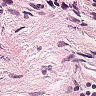
Metastatic tissue present: no